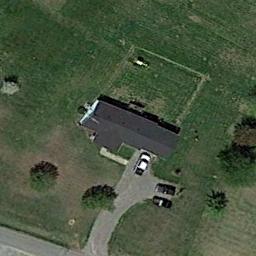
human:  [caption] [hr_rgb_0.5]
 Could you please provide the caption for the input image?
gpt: The sparse residential is on the grass next to some trees and a road .

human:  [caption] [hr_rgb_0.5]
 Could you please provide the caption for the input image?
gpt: In a sparse residential area there is a grey house and several green trees surrounded by grass .

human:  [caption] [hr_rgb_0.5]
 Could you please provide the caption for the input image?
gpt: The sparse residential is surrounded by grass .

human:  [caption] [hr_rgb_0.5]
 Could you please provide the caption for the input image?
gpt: The room is surrounded by trees .

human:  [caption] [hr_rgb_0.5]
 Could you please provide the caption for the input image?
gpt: A sparse residential area with a black building on the green meadow .